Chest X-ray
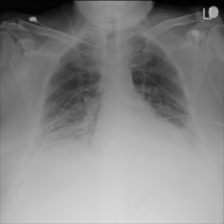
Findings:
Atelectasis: negative
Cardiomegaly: negative
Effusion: negative
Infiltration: negative
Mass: negative
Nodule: negative
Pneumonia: negative
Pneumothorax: negative
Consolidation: negative
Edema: negative
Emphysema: negative
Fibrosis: negative
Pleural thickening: negative
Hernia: negative